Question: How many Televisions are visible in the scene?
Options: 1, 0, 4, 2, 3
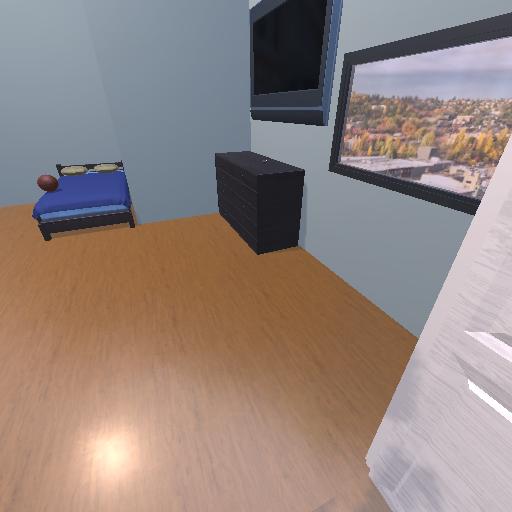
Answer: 1